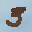
Label: 3